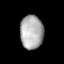
Tissue: lung
Cell type: Endothelial cells
Senescence score: 0.6243
Nuclear area (px): 768
Mean DAPI intensity: 172.022